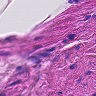
Metastatic tissue present: no